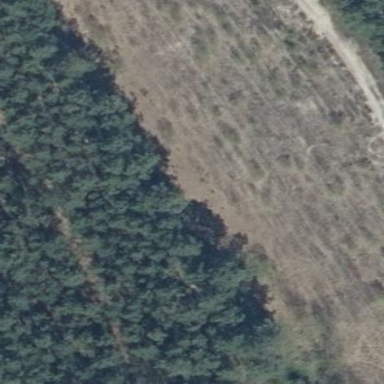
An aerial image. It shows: Forest area dominated by needle-leaved trees.